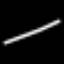
Label: line